Question:
HTML
'''
<div class="datePosted">
<h6 class="eyeIcon">23</h6>
</div>
'''
CSS
'''
.datePosted h6{
font-size: 1em;
/*background-image: url(../Images/view4.png);
background-position: left center;
background-repeat: no-repeat;
padding-left: 20px;*/
padding-right: 6px;
float: right;
color: #FFFFFF;
text-align: right;
}
.eyeIcon {
text-indent: -9999px;
}
.eyeIcon:before{
font-family: "foundicons";
-webkit-font-smoothing: antialiased;
-o-transform: scale(1);
text-rendering: optimizeLegibility;
}
.eyeIcon:before{
content: "
005";
vertical-align: middle;
/*position: relative;
top: 3.5px; works nicely with this*/
padding-right: 3px;
font-size: 1.1em;
}
'''
I want to align the 'eye icon' vertically centered to the text 23, but when using 'vertical-align:middle', it does something like the image shown above. How is this can be fixed?
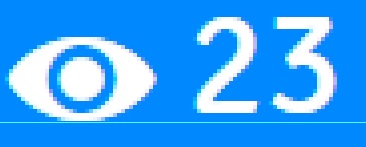
Answer: Setting <URL> to 'middle' means aligning the midpoint to baseline plus half of the x height. This is what seems to happen in the image. To align to the middle of half the height of digits, you need to set 'vertical-align' to a specific value corresponding to that height. This value unavoidably depends on the font.